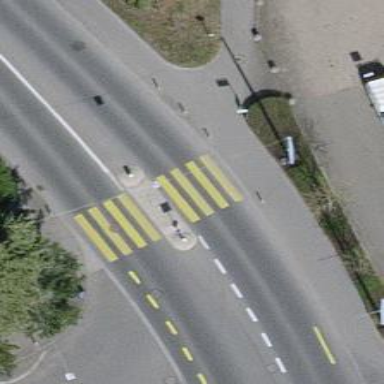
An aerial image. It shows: Uncontrolled crossing with zebra marking and crossing island.